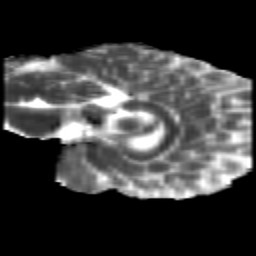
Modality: MD
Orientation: sagittal
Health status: healthy
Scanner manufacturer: siemens
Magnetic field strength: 3 T
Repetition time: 10 s
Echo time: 0.092 s